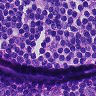
Metastatic tissue present: no